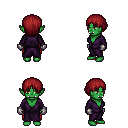
a pixel art fantasy rpg character, female body template, orc, green skin, purple robe, red pants, brunette plain hairstyle, metal gloves, four views (front, back, left, right), 2x2 character sprite sheet, small pixel art, hard edges, no anti-aliasing